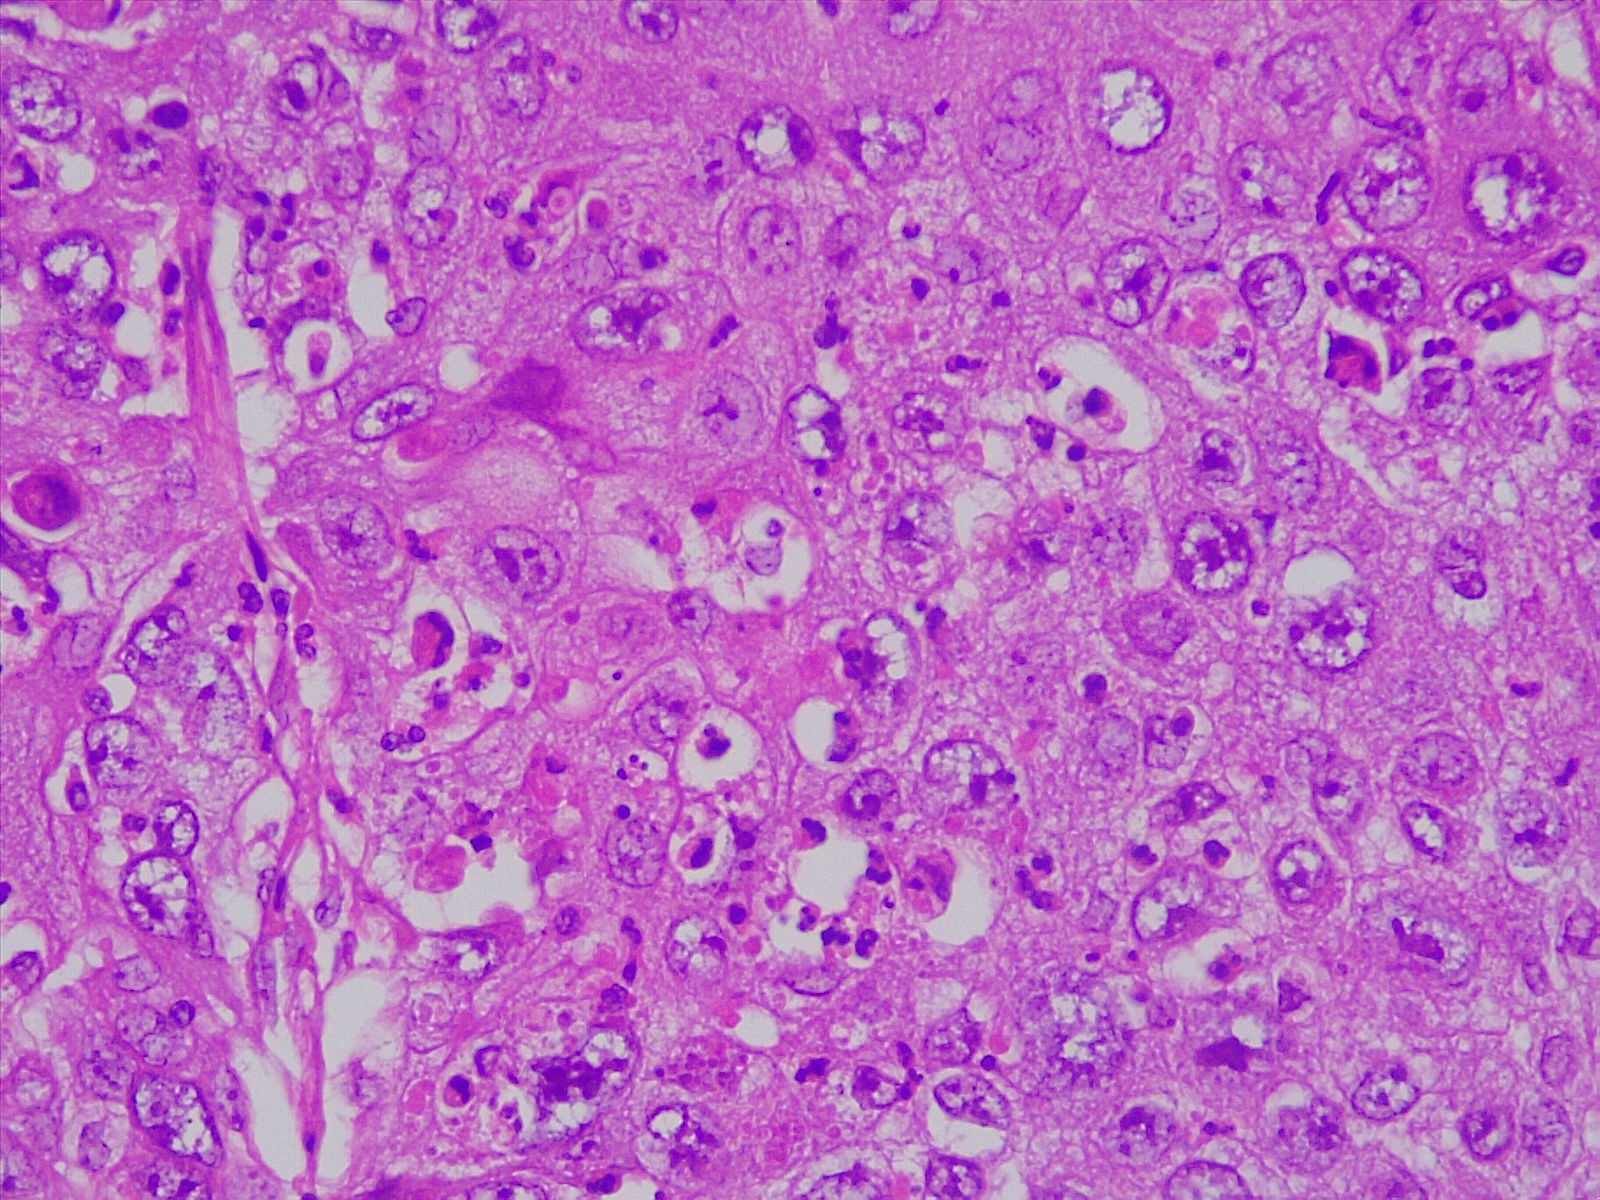
Label: lung squamous cell carcinoma, poorly differentiated